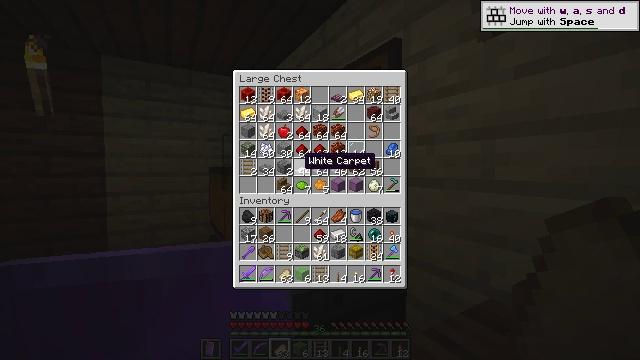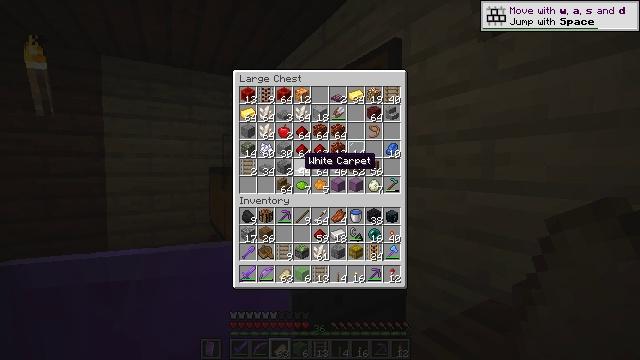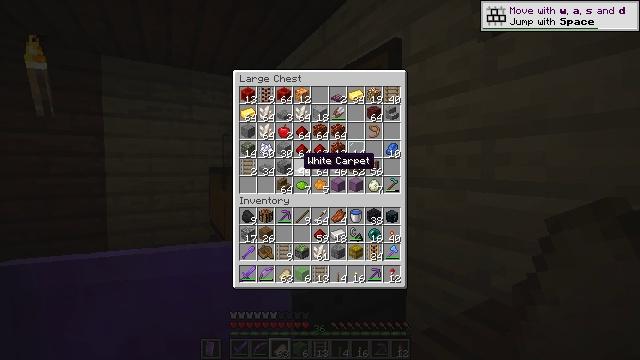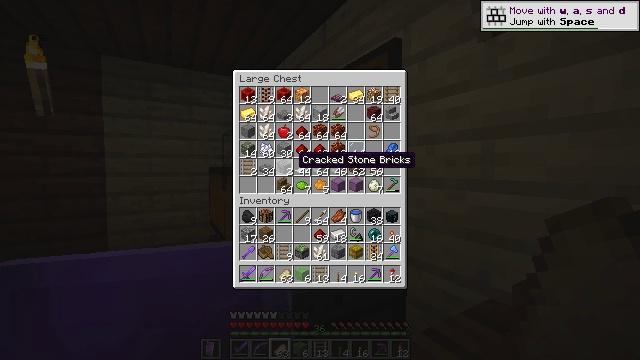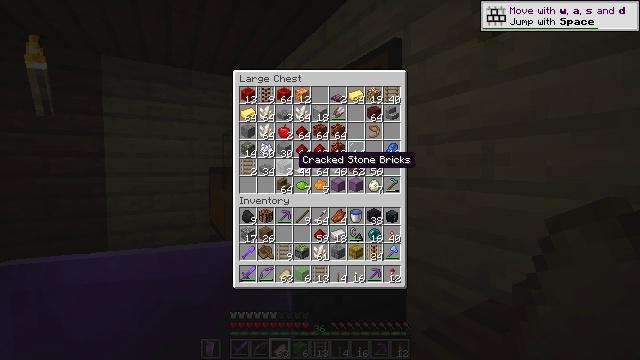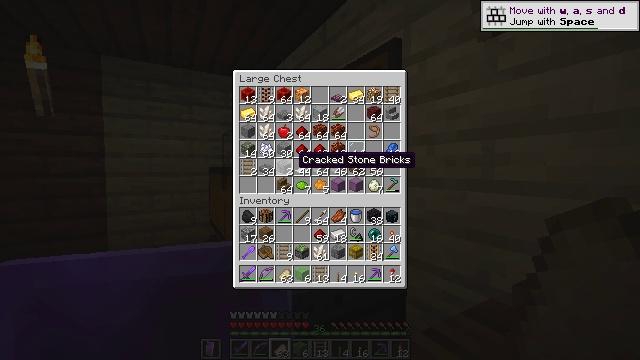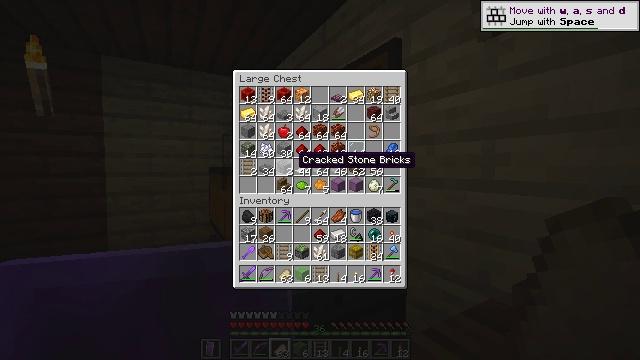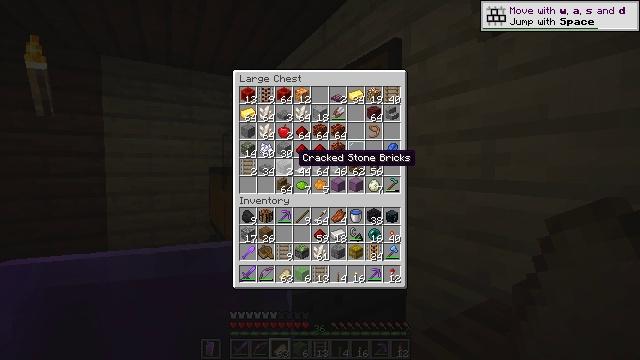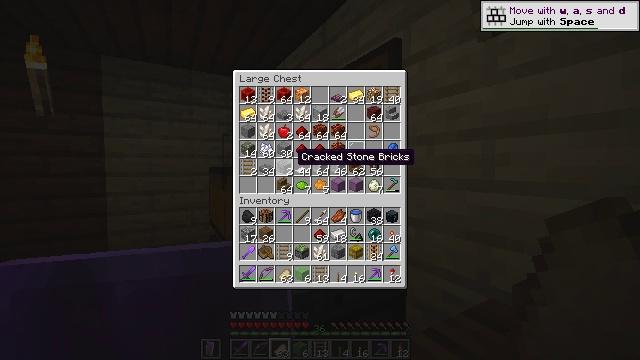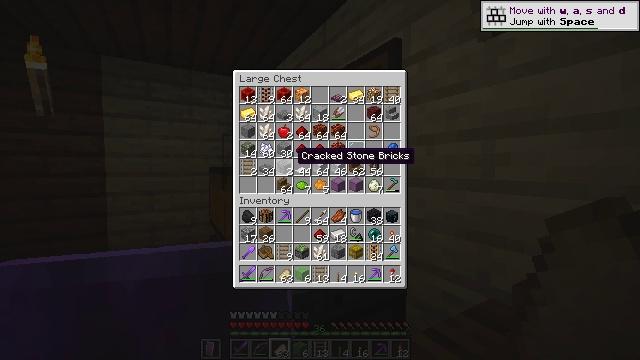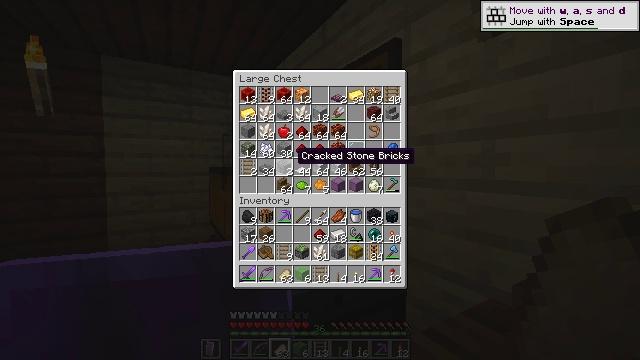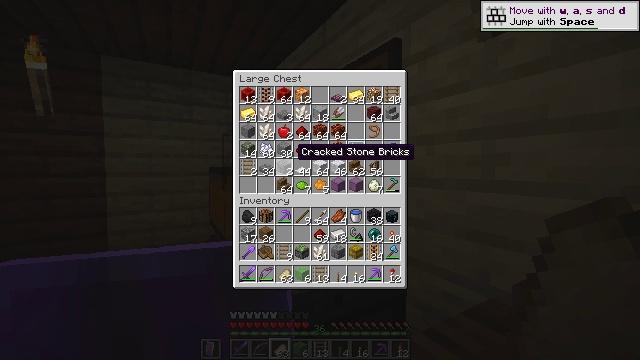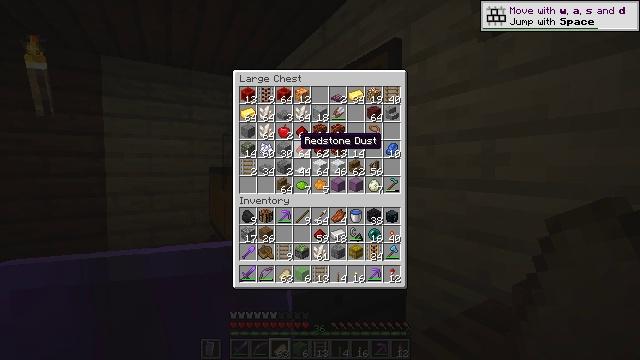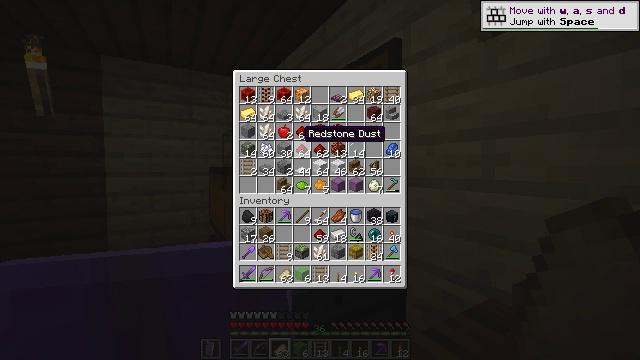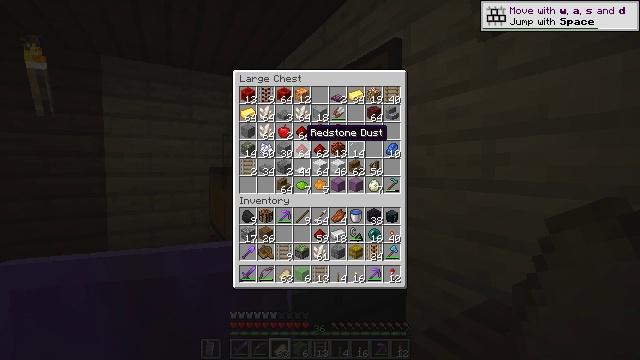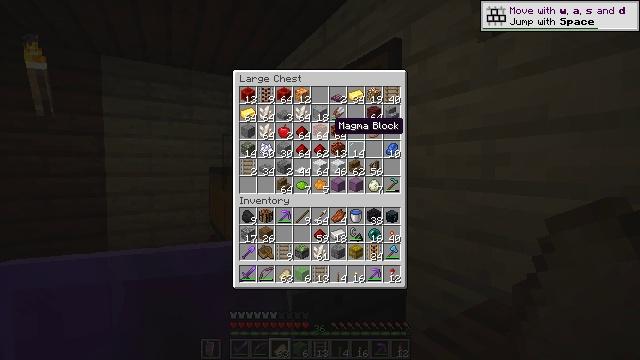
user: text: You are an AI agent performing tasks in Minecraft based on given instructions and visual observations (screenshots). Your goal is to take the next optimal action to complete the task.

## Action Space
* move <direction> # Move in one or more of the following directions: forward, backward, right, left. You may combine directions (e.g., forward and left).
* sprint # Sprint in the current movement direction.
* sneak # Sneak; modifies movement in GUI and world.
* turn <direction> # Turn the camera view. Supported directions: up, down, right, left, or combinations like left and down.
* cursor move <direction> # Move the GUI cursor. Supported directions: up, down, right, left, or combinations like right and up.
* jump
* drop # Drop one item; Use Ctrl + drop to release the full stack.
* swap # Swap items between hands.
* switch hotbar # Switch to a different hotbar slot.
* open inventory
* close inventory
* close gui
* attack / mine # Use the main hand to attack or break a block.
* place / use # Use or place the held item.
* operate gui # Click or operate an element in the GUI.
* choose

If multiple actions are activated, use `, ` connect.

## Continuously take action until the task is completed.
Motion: motion action
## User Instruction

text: Create a comparator with three redstone torches, three stones, and one nether quartz.
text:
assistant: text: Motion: no_op
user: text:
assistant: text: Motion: no_op
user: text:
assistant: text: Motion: no_op
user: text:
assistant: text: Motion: no_op
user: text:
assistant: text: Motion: no_op
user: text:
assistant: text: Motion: no_op
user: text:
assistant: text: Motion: no_op
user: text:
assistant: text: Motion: no_op
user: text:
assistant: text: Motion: no_op
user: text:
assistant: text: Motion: no_op
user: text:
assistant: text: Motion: no_op
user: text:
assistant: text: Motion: turn up
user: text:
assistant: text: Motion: no_op
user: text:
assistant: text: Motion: no_op
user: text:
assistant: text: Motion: turn right and up
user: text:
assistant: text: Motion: turn right and up
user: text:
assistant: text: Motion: turn right
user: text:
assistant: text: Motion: no_op
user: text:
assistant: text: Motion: no_op
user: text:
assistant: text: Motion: no_op
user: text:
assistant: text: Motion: no_op
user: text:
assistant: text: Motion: no_op
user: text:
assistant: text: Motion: no_op
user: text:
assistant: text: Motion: turn left
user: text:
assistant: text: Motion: turn left
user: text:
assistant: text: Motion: turn left and down
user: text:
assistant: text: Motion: turn left
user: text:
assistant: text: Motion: turn left
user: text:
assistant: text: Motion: turn left
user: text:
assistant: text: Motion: turn left